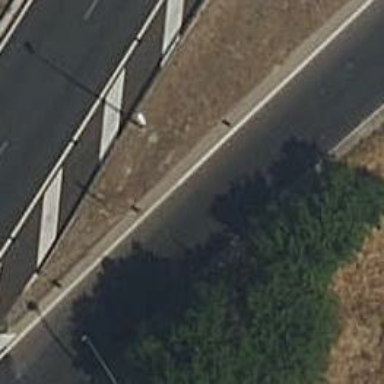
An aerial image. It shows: Motorway link.